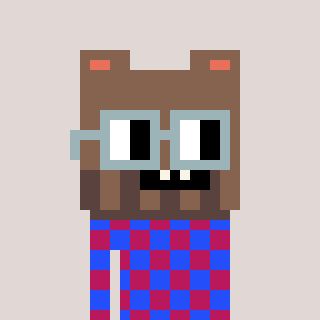
a pixel art character with square dark gray glasses, a bear-shaped head and a darkpink-colored body on a warm background